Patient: sex M, age 30
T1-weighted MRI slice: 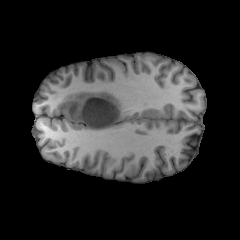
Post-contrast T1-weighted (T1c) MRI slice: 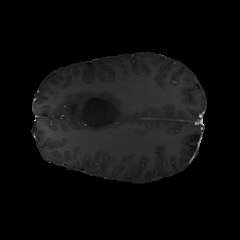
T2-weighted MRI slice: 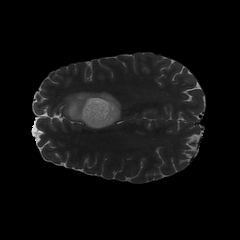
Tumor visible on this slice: yes
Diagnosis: Astrocytoma, IDH-mutant
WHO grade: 2